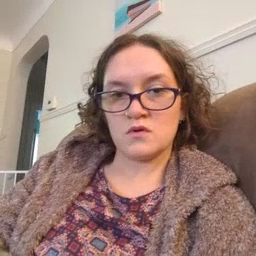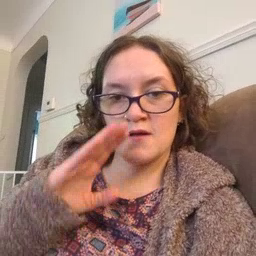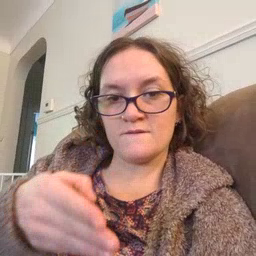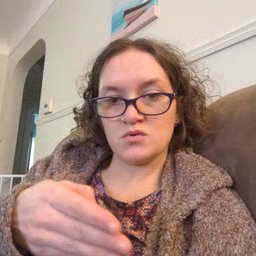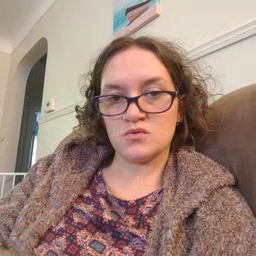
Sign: after